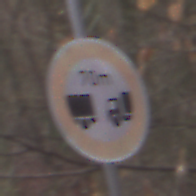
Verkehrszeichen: VerbotUnterschreitenMindestabstand
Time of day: Midday
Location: Outdoor (Nature)
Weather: Overcast
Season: Autumn
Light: Natural